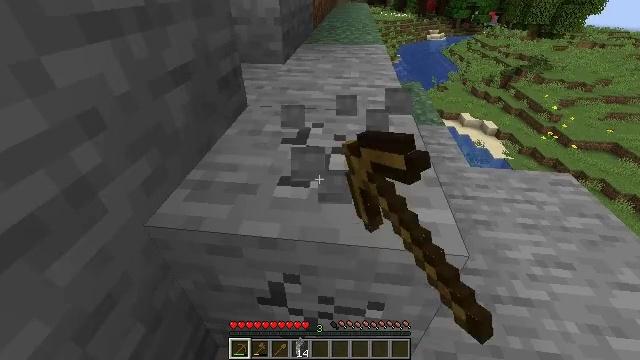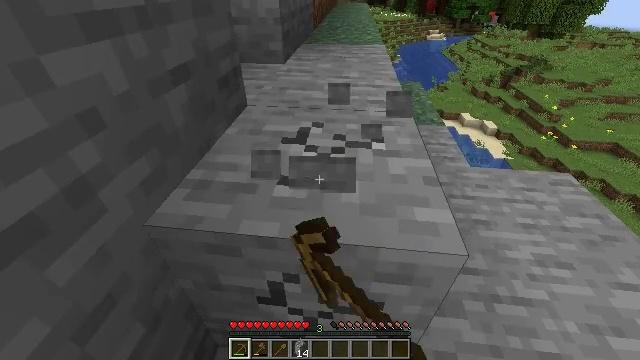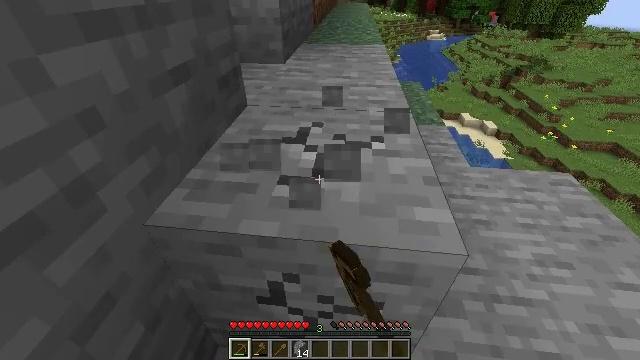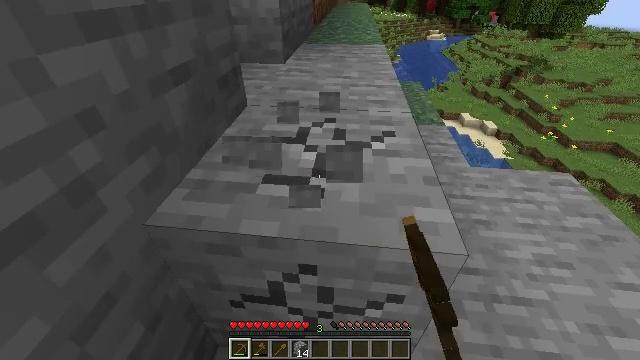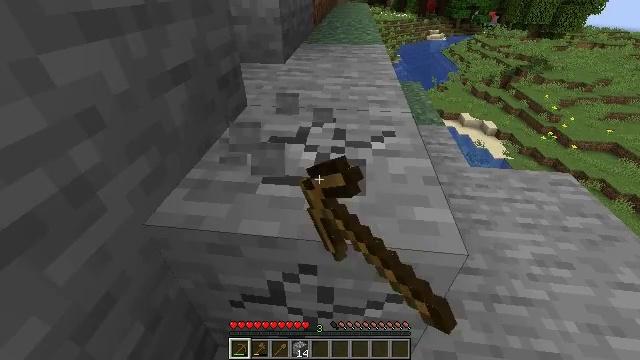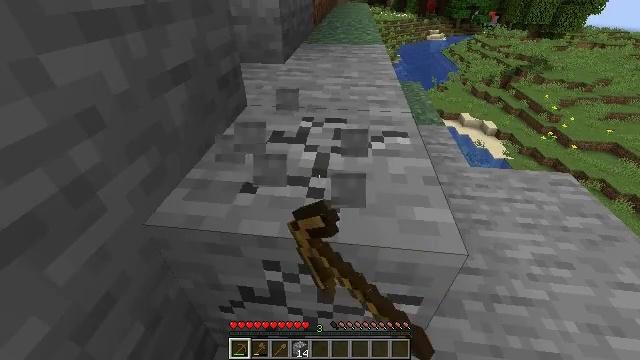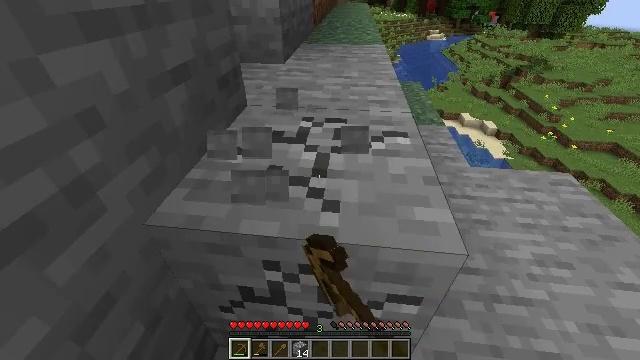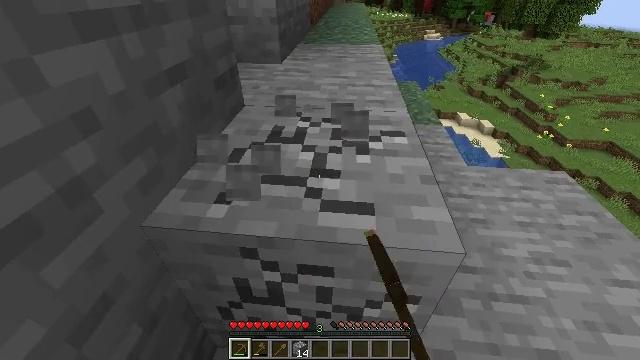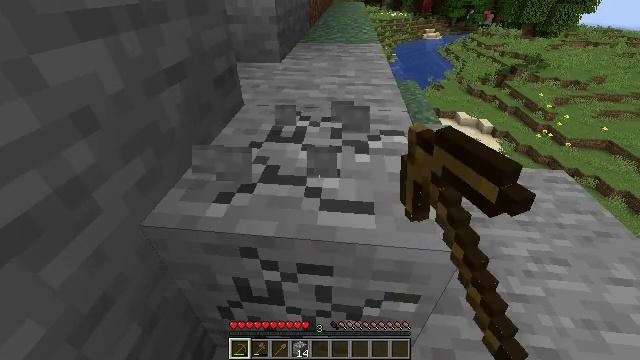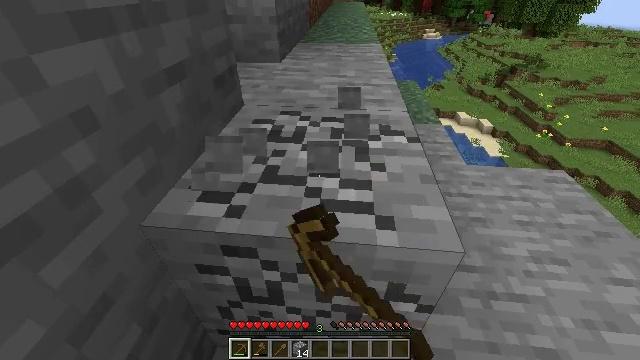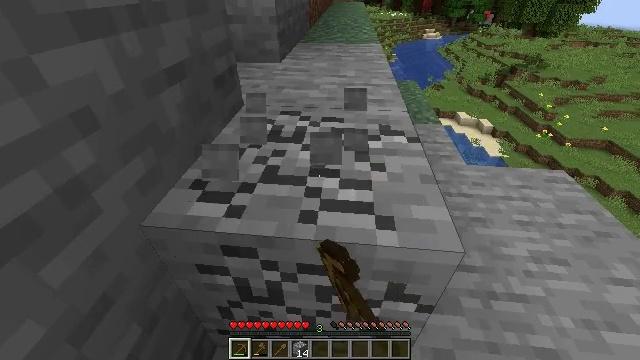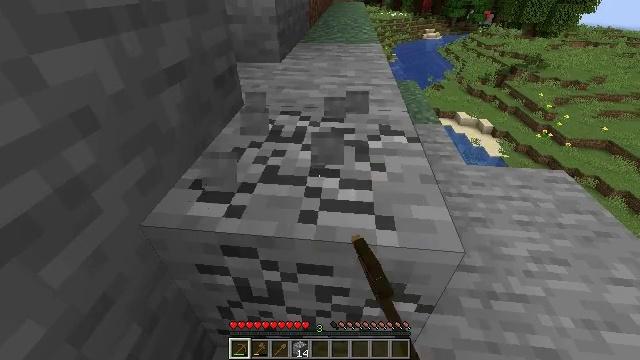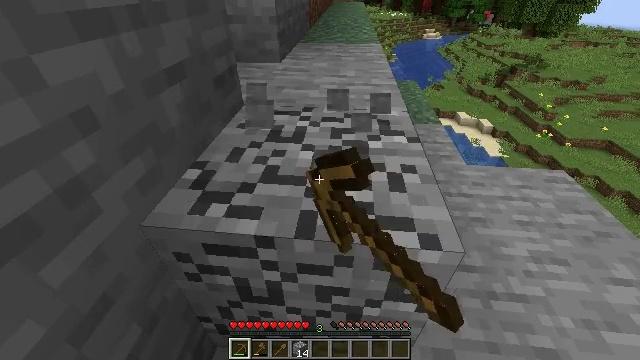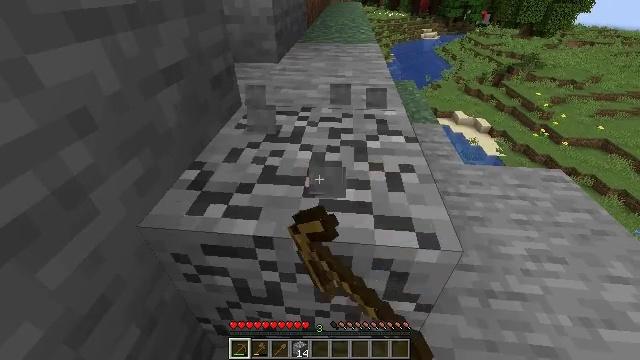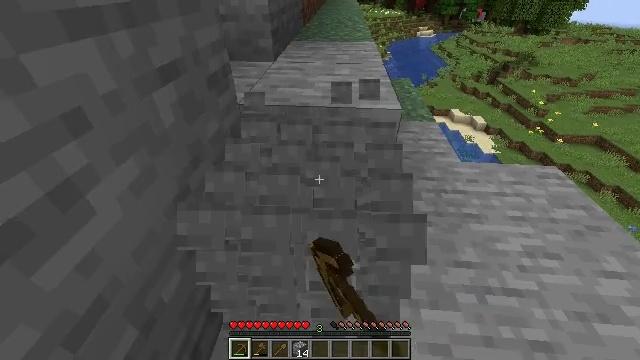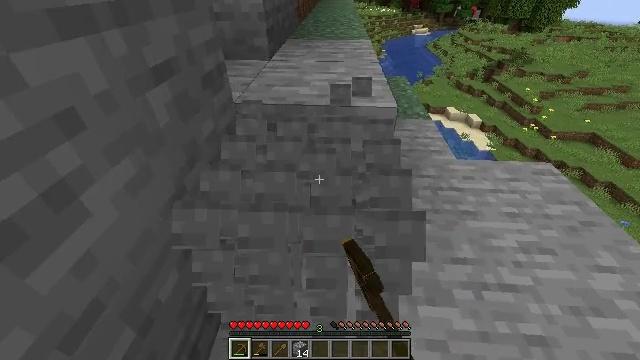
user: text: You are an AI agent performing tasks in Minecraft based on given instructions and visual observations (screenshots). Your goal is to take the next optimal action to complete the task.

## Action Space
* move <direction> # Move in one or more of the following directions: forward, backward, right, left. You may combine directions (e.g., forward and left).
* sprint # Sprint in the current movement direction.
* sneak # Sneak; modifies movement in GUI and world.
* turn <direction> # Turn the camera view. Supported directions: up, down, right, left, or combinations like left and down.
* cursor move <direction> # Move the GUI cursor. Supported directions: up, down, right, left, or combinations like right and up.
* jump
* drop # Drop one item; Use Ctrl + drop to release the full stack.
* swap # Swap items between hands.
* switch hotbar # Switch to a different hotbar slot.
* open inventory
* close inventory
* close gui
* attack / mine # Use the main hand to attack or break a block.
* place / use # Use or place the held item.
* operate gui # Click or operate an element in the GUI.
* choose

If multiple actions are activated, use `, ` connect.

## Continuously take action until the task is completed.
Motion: motion action
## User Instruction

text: Collect stone from the mine.
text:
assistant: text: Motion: attack / mine
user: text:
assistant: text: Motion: attack / mine
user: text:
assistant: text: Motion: attack / mine
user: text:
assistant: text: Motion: attack / mine
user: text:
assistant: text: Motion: attack / mine
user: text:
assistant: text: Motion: attack / mine
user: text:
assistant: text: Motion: attack / mine
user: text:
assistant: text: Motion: attack / mine
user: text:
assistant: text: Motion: attack / mine
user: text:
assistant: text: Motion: attack / mine
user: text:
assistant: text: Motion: attack / mine
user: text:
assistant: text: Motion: attack / mine
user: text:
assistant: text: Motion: attack / mine
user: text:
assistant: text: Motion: attack / mine
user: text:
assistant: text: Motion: attack / mine
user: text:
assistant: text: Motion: attack / mine
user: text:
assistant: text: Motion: attack / mine
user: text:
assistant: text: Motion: attack / mine
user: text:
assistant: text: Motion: attack / mine